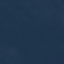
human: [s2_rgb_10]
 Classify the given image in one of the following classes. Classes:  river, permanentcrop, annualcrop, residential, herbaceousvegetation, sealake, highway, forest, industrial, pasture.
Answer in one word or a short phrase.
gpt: SeaLake